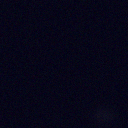
Screen state: off